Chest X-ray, PA view. Patient: 47 years old, sex F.
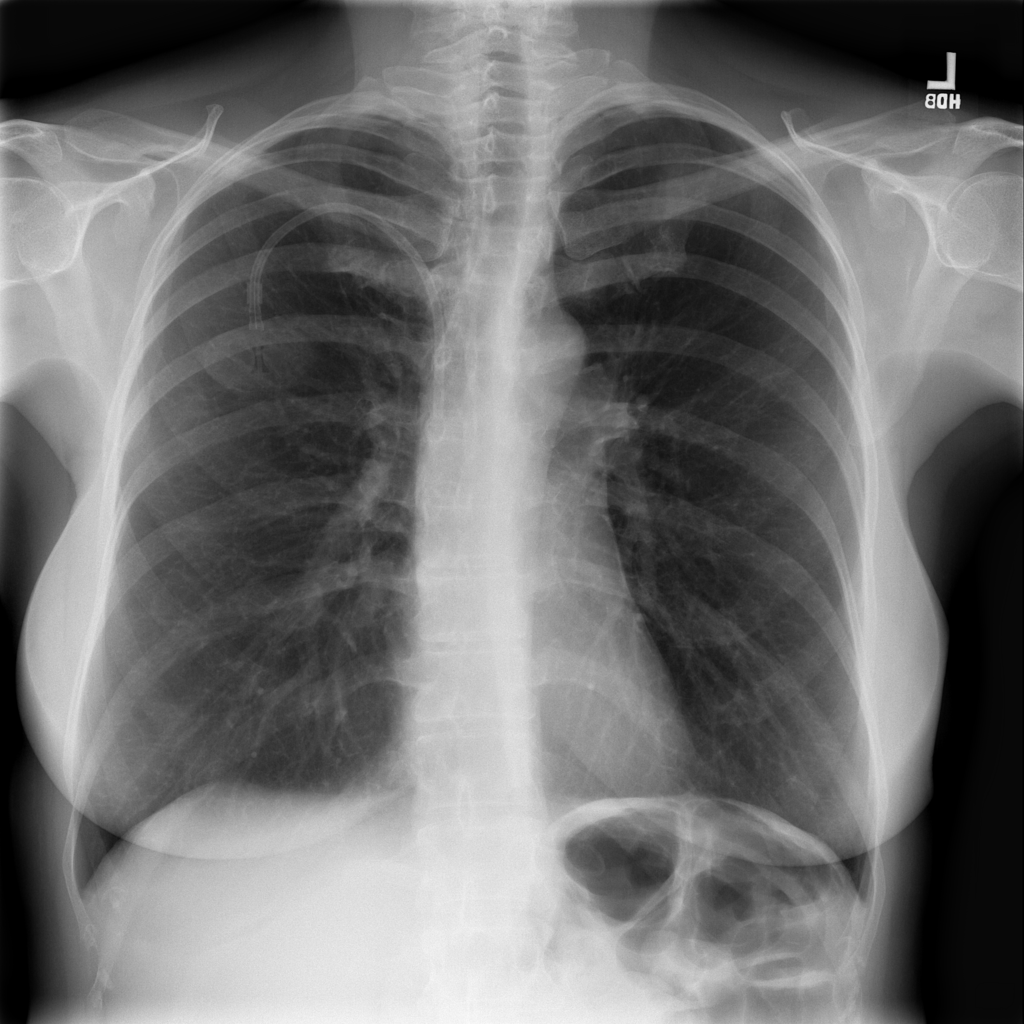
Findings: No Finding